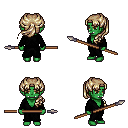
a pixel art fantasy rpg character, female body template, orc, green skin, gray robe, magenta pants, white blonde princess hairstyle, spear, four views (front, back, left, right), 2x2 character sprite sheet, small pixel art, hard edges, no anti-aliasing